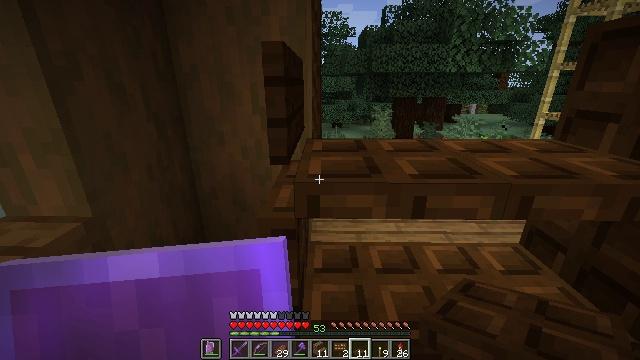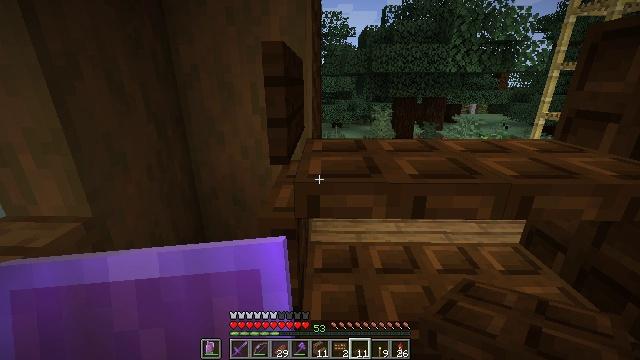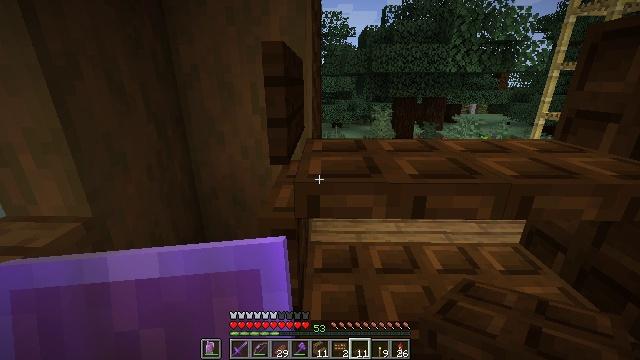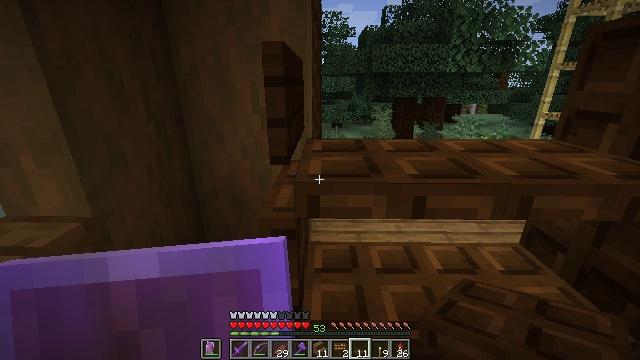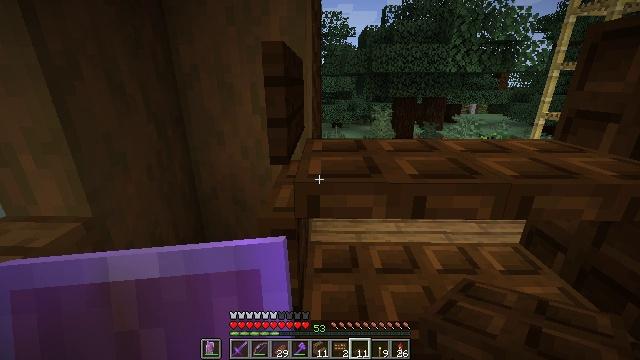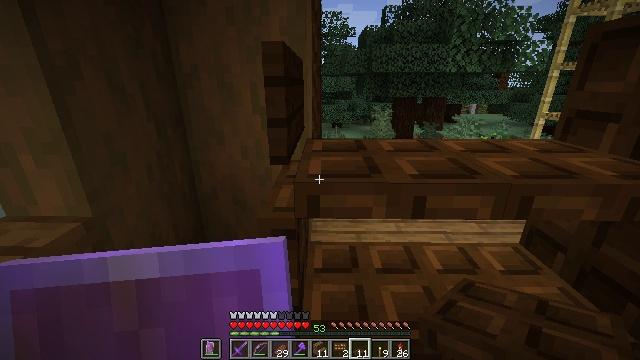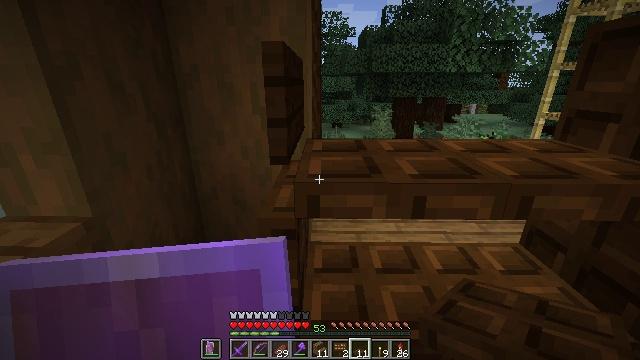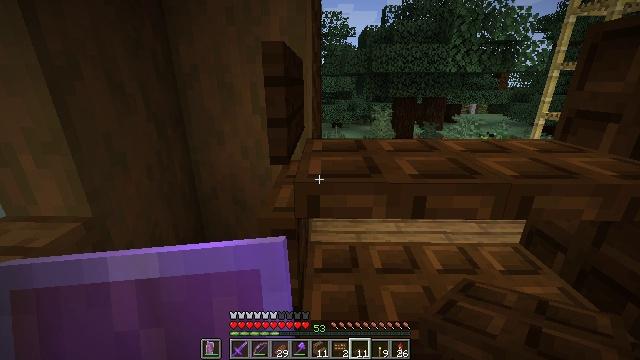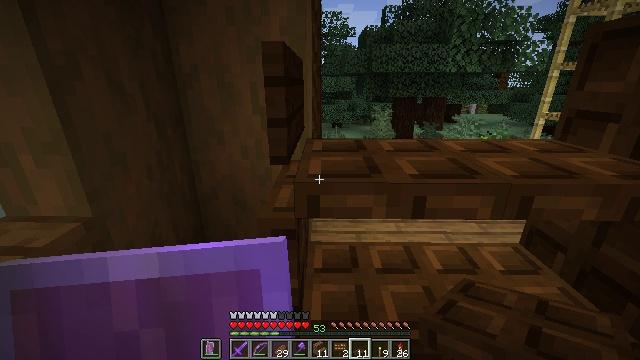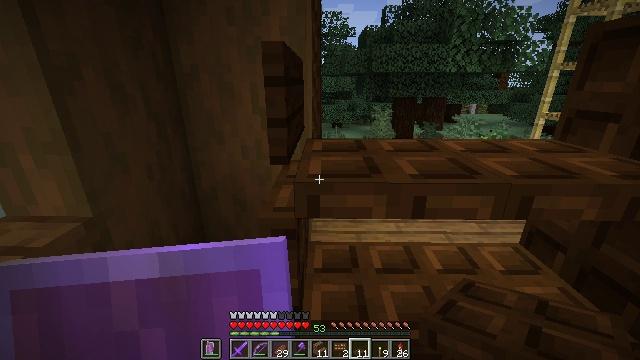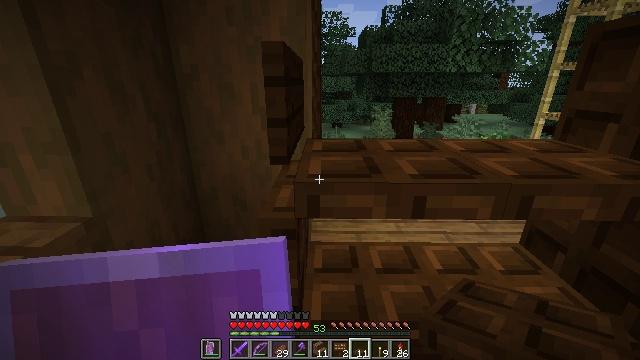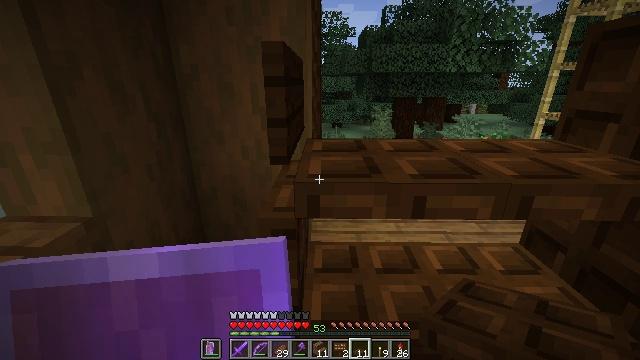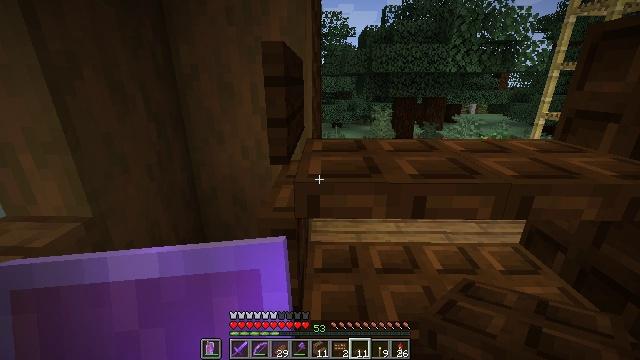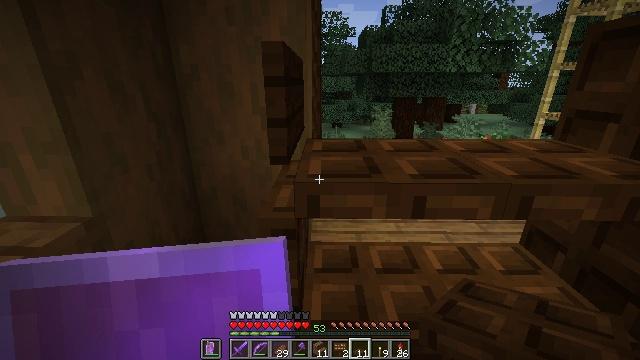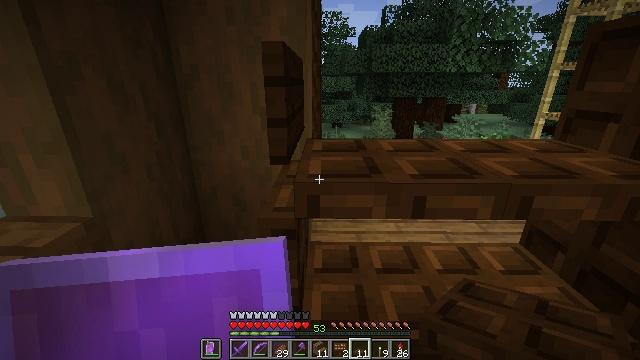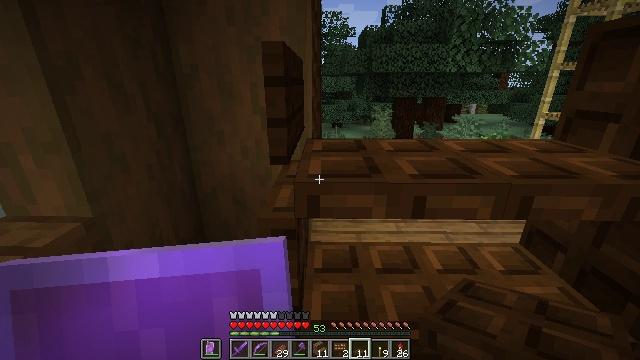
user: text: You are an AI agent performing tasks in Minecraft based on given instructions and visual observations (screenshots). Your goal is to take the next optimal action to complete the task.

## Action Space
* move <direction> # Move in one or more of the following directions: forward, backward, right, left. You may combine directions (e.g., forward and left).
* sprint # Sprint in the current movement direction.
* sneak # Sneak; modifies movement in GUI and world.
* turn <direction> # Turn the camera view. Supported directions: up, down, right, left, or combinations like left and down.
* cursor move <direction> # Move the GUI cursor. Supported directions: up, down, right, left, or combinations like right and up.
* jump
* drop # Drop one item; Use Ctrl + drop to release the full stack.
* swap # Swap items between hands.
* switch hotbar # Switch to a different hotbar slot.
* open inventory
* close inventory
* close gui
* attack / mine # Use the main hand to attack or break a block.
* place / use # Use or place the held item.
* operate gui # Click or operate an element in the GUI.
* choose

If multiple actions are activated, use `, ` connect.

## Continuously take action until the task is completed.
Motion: motion action
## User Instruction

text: Remove the dark oak wall sign to reuse it later.
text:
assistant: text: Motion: no_op
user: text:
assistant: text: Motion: no_op
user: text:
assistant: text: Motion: no_op
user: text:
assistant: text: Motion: no_op
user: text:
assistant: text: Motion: no_op
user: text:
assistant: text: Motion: no_op
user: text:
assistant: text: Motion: no_op
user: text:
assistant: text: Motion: no_op
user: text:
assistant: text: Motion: no_op
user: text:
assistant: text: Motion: no_op
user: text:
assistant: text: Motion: no_op
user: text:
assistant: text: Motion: no_op
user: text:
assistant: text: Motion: no_op
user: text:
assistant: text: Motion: no_op
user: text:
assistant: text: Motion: no_op
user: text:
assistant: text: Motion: no_op
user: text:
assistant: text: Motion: no_op
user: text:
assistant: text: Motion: no_op
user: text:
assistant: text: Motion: no_op
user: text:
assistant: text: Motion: no_op
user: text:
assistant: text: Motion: no_op
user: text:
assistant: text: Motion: no_op
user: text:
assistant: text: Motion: no_op
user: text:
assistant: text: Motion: no_op
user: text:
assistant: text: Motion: no_op
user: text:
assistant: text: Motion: no_op
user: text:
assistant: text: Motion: no_op
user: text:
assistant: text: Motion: no_op
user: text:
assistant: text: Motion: no_op
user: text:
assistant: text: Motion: no_op